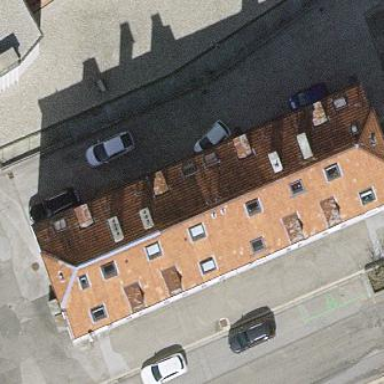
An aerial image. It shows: Apartment building with side-hipped roof.